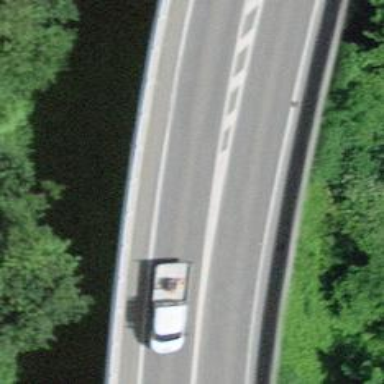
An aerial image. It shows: Primary highway bridge with asphalt surface.